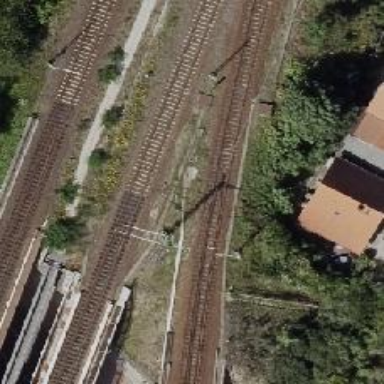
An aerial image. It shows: Bridge with electrified railway tracks featuring contact line.